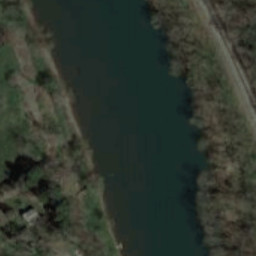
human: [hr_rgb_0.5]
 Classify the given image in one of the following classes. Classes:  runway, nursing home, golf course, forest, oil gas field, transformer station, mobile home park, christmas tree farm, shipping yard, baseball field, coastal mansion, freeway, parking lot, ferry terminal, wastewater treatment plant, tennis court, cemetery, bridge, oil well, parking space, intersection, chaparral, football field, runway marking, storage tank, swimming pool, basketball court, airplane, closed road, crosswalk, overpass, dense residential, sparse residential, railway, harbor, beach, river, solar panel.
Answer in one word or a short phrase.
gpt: river